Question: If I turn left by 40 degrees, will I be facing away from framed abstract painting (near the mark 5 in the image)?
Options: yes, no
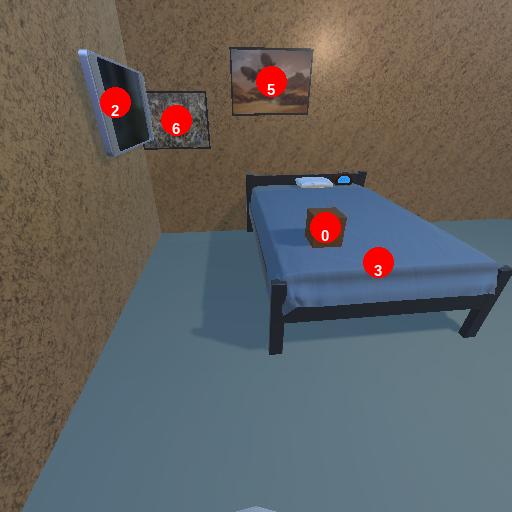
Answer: yes